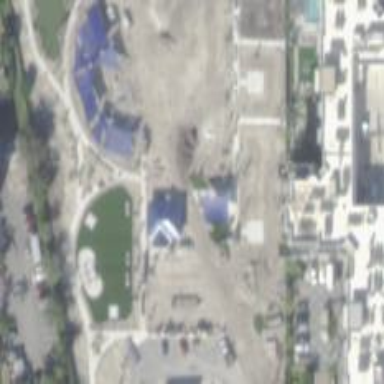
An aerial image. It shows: Fitness station in leisure land.